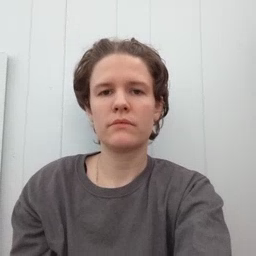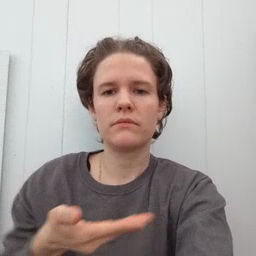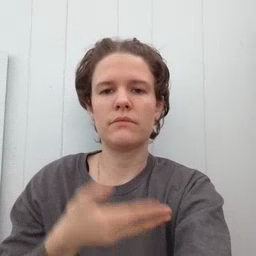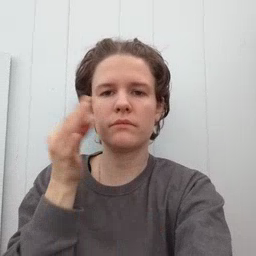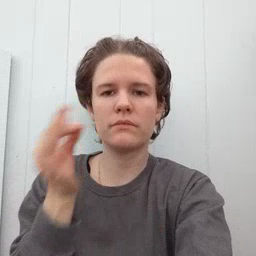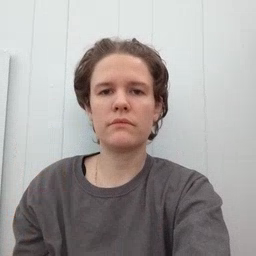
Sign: kitty